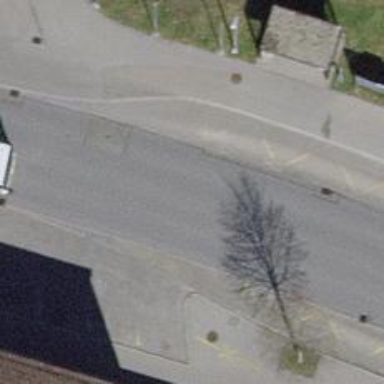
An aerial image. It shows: Public transport stop position.